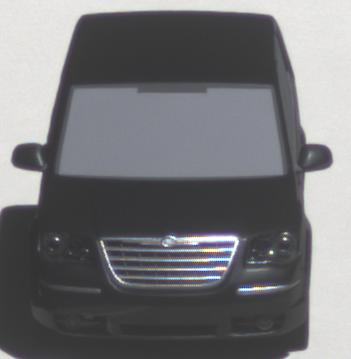
Make: Chrysler
Model: Grand Voyager 3.8
Detailed model: Grand Voyager
Model produced from: 2008/03
Model produced until: 2010/12
Doors: 5
Color: black
Road condition: dry road
Daytime: midday
Contrast: medium contrast